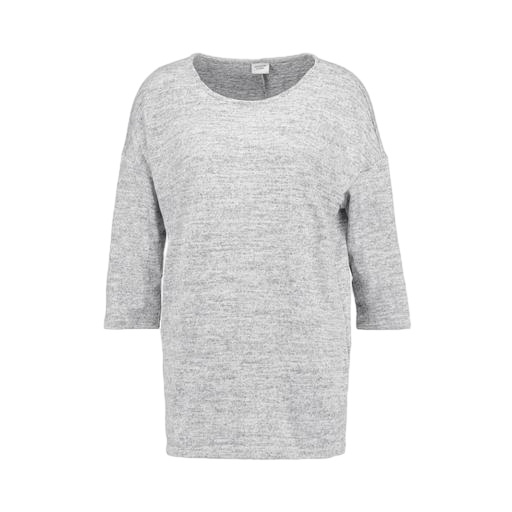
oversized t-shirt, long t-shirt, three-quarter sleeved jersey top, white background